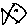
Label: fish